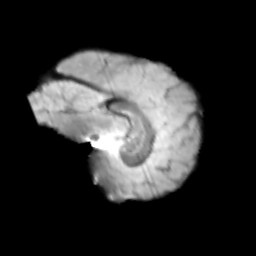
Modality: T2w
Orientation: sagittal
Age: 11
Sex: male
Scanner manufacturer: siemens
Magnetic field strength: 3 T
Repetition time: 3.8 s
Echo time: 0.07 s